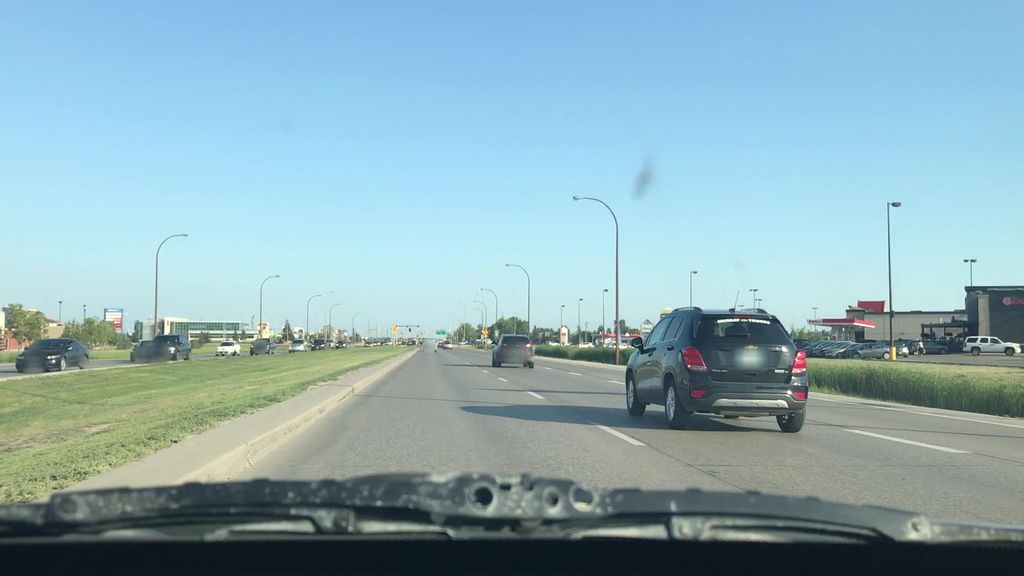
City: winnipeg